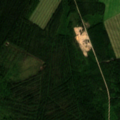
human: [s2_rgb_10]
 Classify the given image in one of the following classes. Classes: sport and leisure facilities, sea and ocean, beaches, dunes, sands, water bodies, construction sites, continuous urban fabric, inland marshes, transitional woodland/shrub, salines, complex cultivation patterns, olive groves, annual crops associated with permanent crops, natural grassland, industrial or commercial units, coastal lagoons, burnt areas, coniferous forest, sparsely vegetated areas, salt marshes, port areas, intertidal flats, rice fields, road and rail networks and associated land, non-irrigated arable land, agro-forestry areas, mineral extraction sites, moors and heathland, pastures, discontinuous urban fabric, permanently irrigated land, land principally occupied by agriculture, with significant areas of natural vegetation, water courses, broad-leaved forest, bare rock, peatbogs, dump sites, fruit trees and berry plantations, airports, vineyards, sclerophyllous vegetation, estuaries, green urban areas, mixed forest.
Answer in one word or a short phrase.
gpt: non-irrigated arable land, coniferous forest, mixed forest, transitional woodland/shrub